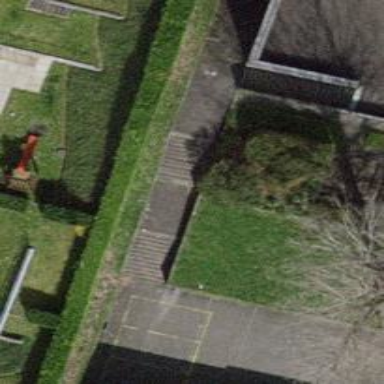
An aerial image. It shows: Set of steps on the road.